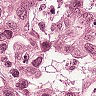
Metastatic tissue present: yes